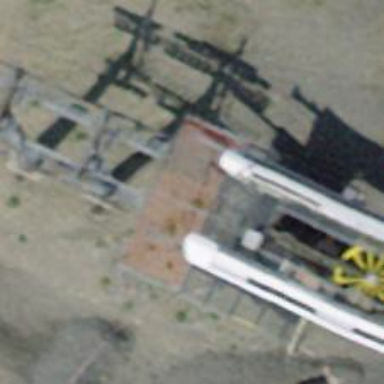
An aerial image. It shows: Chair lift.